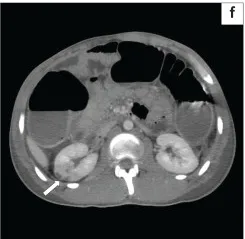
(f) Segmental infarction revealed within the right kidney (arrow).
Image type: radiology (ct)